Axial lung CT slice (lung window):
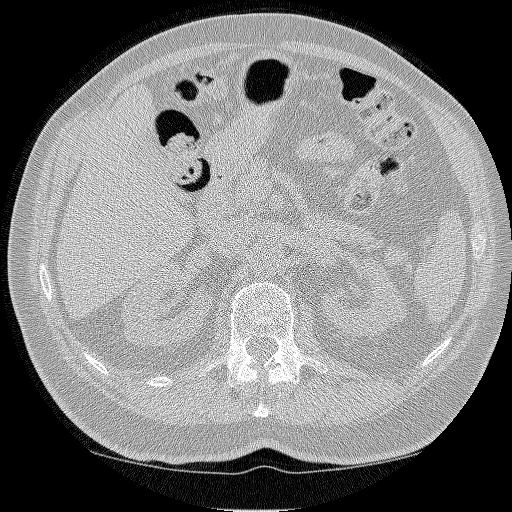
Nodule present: no